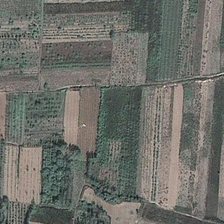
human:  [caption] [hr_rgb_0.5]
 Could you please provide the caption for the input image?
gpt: many pieces of farmlands are together .

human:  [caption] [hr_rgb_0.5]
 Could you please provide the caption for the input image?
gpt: many pieces of farmlands are together .

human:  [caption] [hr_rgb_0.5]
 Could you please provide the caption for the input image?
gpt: many pieces of farmlands are together .

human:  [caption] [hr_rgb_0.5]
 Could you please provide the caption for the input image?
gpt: many pieces of farmlands are together .

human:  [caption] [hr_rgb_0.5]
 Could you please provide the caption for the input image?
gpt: many pieces of farmlands are together .